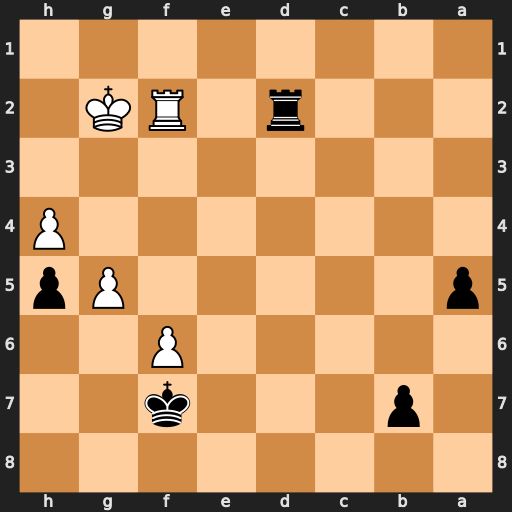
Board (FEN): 8/1p3k2/5P2/p5Pp/7P/8/3r1RK1/8
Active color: b
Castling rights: -
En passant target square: -
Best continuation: Rxf2+ Kxf2 a4 Ke3 a3 Kd3 a2